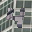
Label: 4